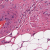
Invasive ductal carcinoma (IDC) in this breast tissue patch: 0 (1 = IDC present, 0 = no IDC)